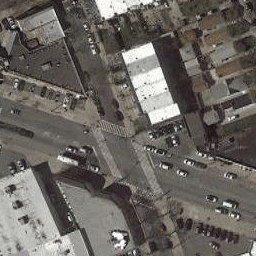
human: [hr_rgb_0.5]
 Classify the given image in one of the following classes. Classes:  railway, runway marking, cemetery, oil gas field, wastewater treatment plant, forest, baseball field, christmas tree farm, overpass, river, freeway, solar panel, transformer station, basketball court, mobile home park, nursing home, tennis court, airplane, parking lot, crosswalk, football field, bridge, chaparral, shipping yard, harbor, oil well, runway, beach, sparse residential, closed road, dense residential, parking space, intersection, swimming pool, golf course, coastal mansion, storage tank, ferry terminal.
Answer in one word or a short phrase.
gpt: intersection